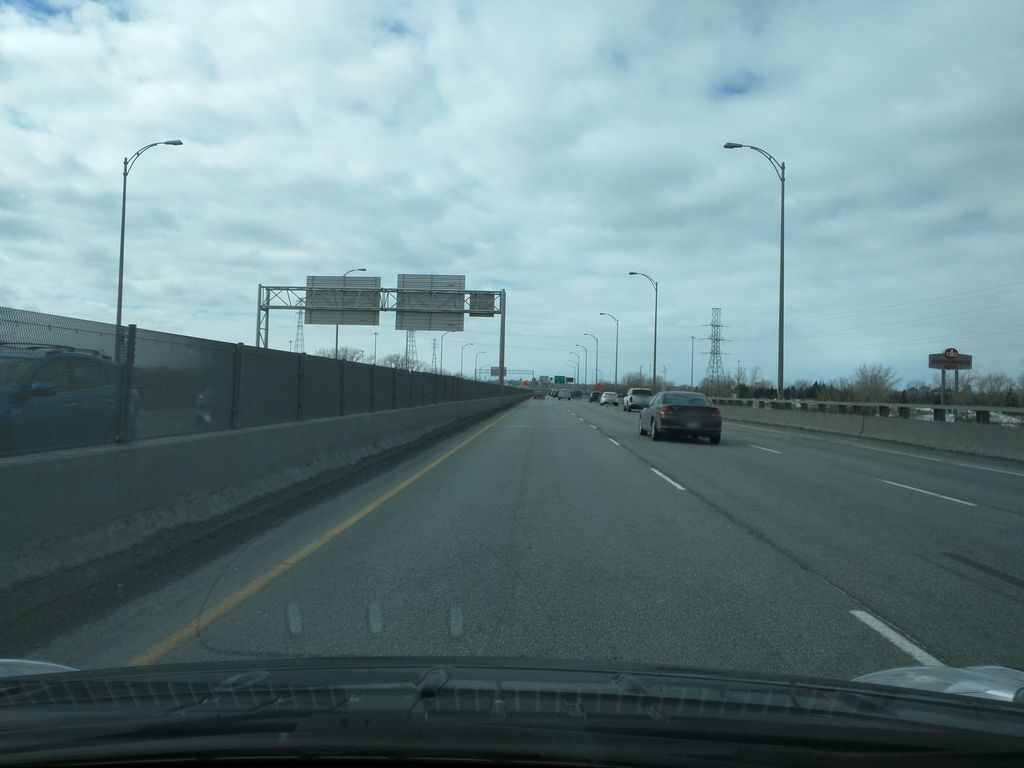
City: montreal